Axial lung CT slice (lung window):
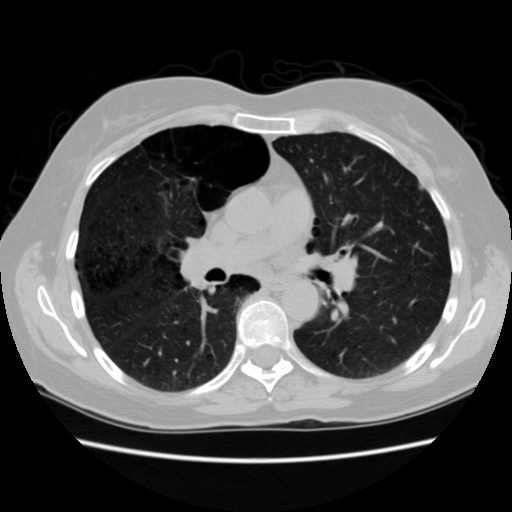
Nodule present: yes
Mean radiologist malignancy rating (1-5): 2.333